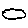
Label: cloud